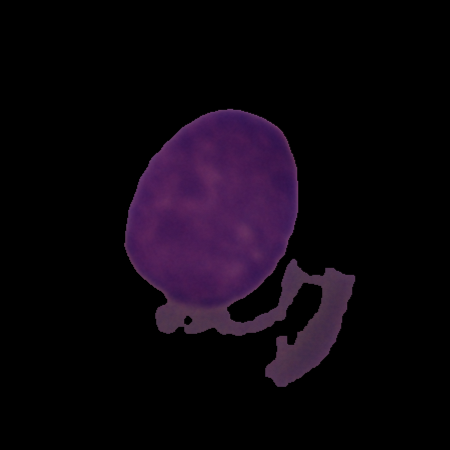
Label: cancer